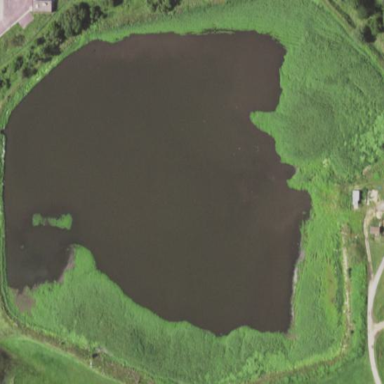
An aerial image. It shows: Reservoir used for water storage within basin landuse.